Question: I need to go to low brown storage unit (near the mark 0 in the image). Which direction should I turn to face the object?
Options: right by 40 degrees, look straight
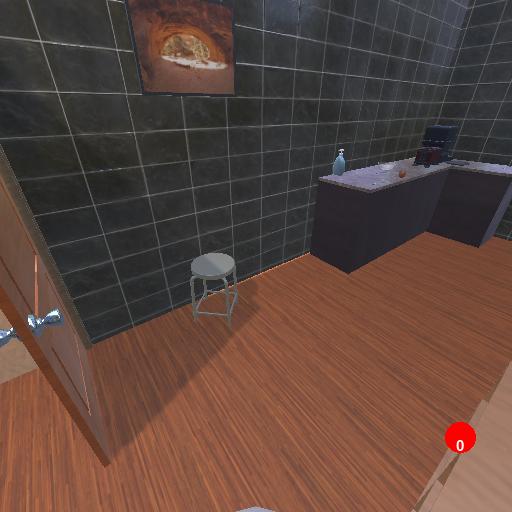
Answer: right by 40 degrees